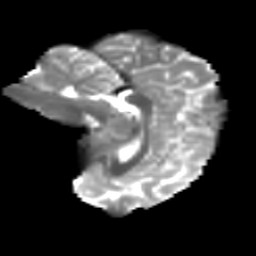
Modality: T2w
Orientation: sagittal
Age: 18
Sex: male
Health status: ill
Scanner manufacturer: ge
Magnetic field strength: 3 T
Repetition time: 6.758 s
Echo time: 0.0791 s